Question: I have installed (also uninstalled and re-installed) the most recent versions of Eclipse and the Android plug-in, but to no avail. I cannot create a test project from an existing project... I am attempting to follow the "Activity Testing" tutorial from developer.android.com. Like the rest of the tutorials, the steps are basic and well documented, however I am stuck under "Creating the Test Case Class" :: "Adding the test case class file" between steps 3 & 4. For the sake of specifics:
I select my active Android project, then click "New" -> "Project...". In the wizard I select "Android" -> "Android Test Project" -> "Next". I name it, choose "... existing source", define my local source directory, and click "Next". Here is where we reach my problem:

This "Next" button does not respond. You can see the button is active, regardless when clicked the wizard still will not proceed from this step. Therefor I cannot create an Android Test Project from an existing project in Eclipse. Any ideas?
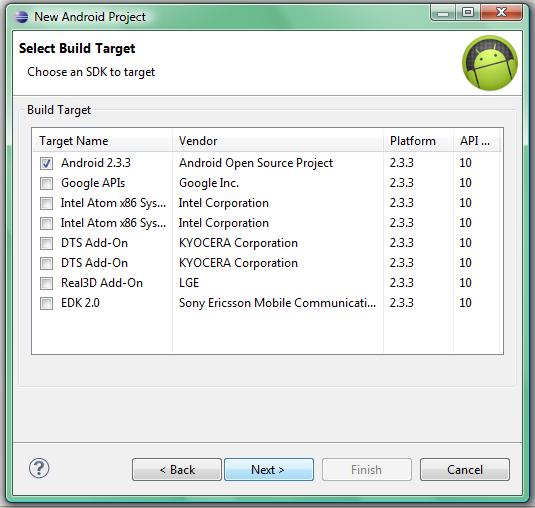
Answer: I never learned why this wizard skipped a setup step and prevented me from building an Android Test Project from an existing project. Since then, an IDE update was released and my build environment now behaves as expected.